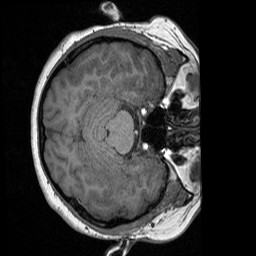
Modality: T1w
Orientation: axial
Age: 24
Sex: female
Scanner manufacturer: siemens
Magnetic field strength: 3 T
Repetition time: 1.64 s
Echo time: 0.00234 s